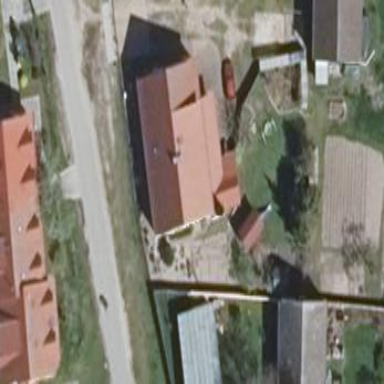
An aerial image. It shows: House with multiple building parts.